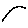
Label: sun